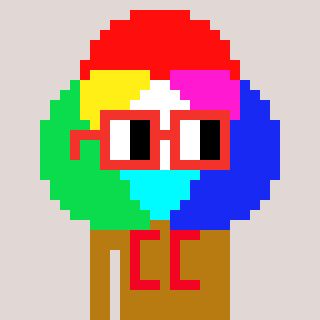
a pixel art character with square red glasses, a color circle-shaped head and a gold-colored body on a warm background